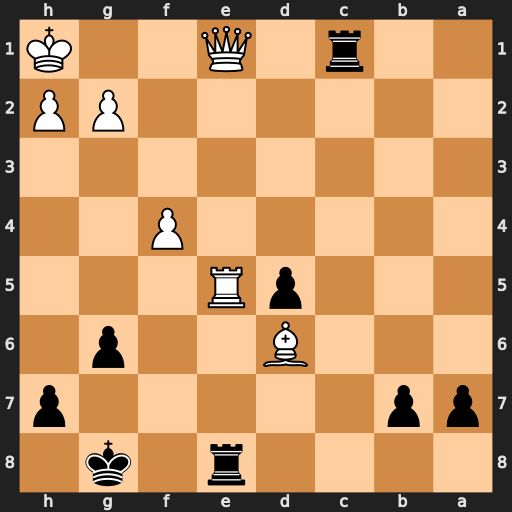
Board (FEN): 4r1k1/pp5p/3B2p1/3pR3/5P2/8/6PP/2r1Q2K
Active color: b
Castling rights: -
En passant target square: -
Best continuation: Rxe1+ Rxe1 Rxe1#